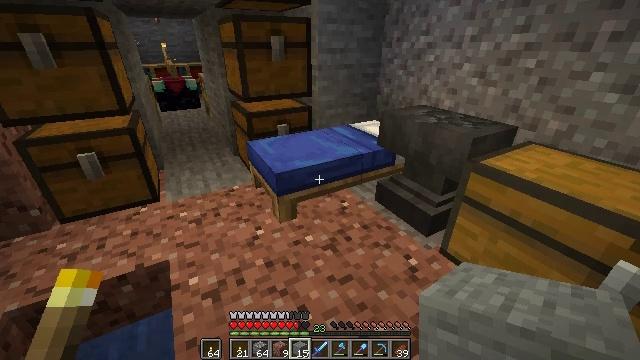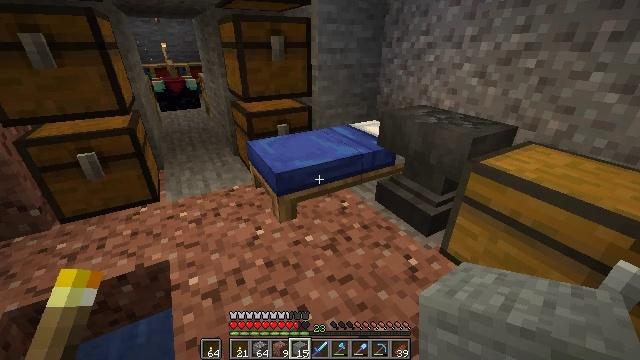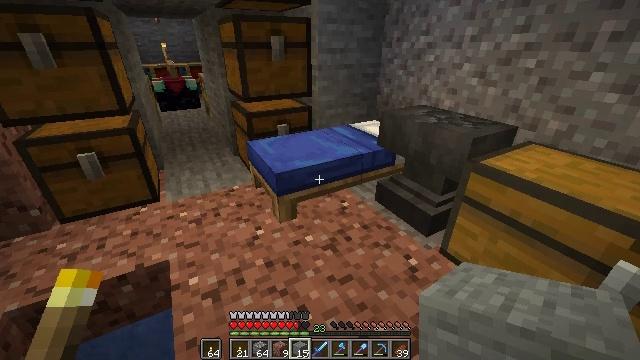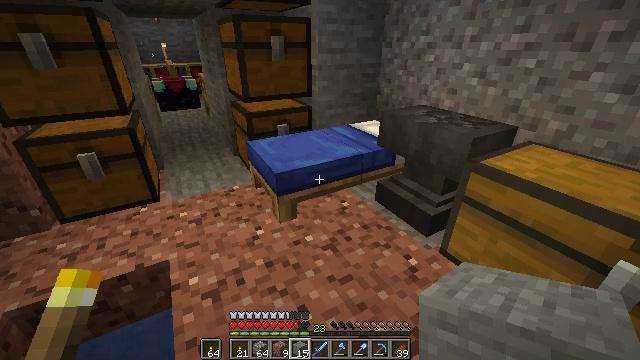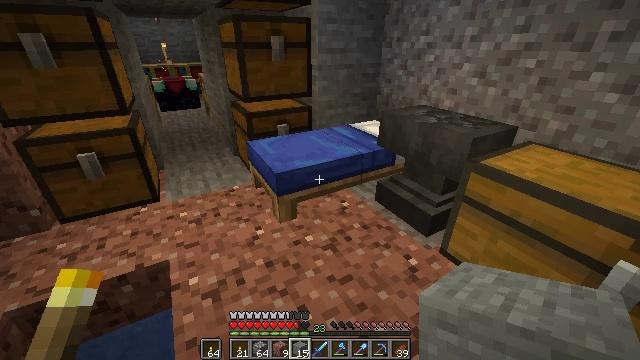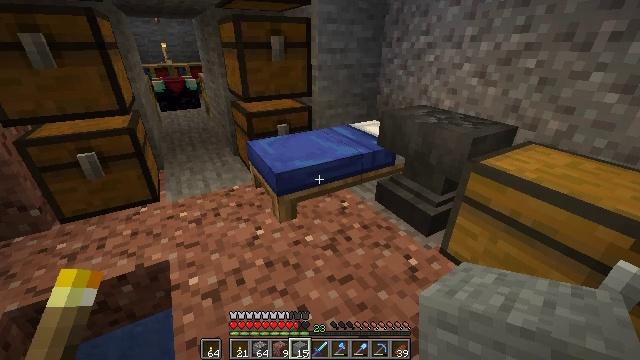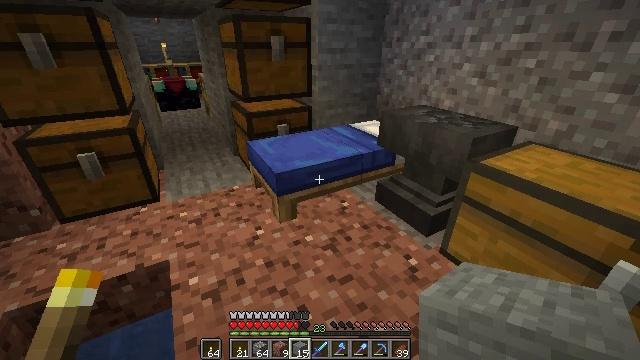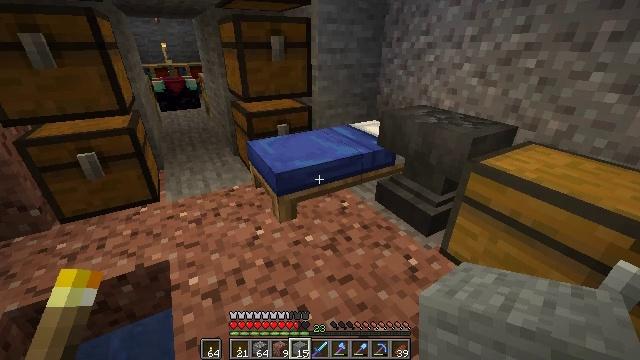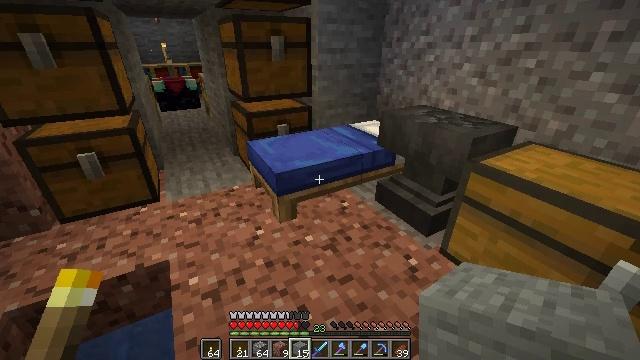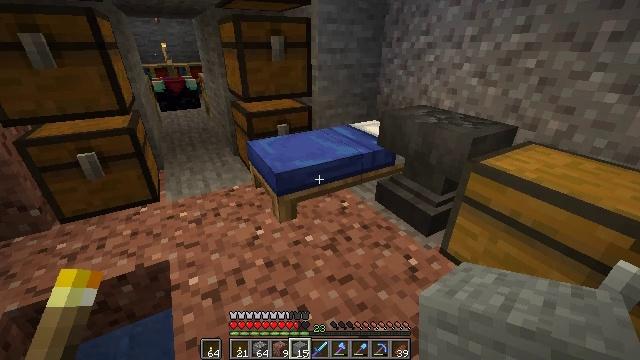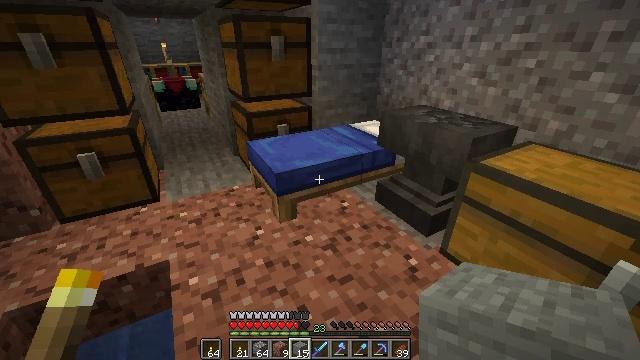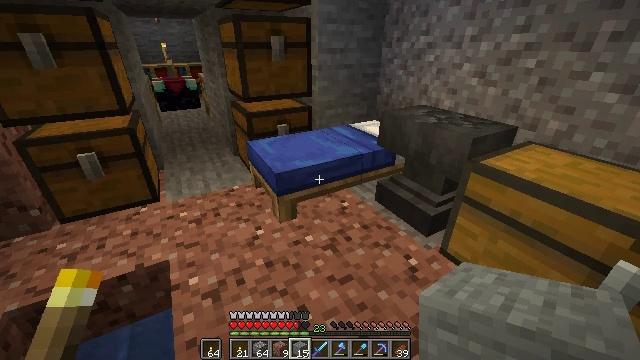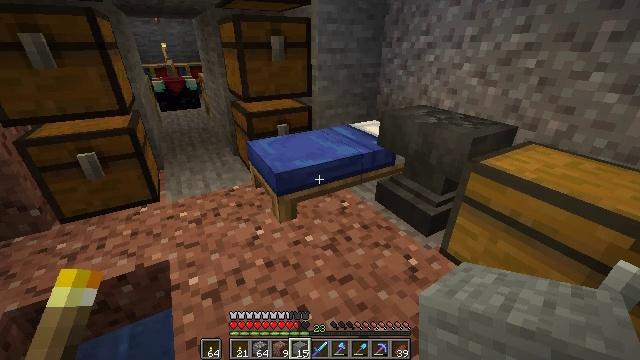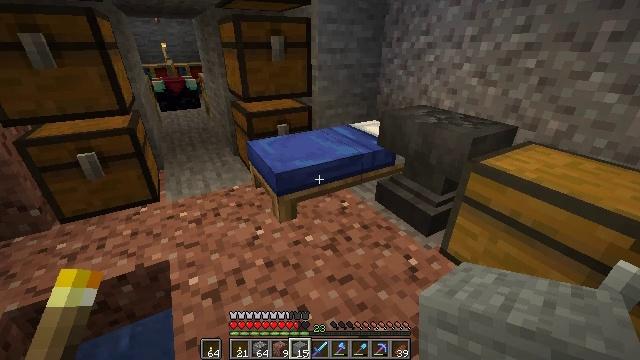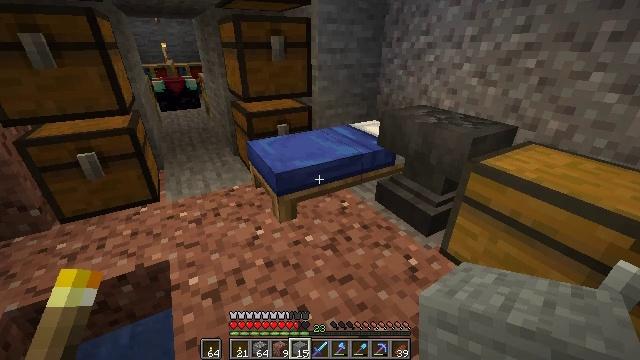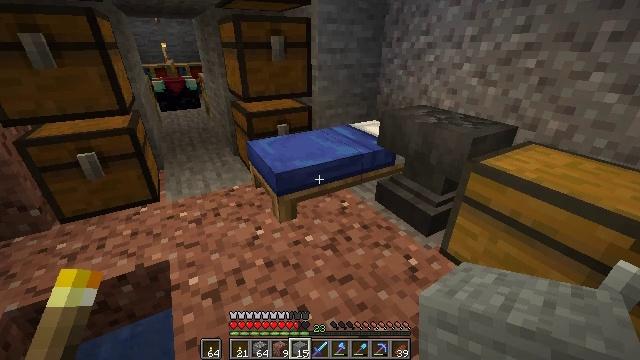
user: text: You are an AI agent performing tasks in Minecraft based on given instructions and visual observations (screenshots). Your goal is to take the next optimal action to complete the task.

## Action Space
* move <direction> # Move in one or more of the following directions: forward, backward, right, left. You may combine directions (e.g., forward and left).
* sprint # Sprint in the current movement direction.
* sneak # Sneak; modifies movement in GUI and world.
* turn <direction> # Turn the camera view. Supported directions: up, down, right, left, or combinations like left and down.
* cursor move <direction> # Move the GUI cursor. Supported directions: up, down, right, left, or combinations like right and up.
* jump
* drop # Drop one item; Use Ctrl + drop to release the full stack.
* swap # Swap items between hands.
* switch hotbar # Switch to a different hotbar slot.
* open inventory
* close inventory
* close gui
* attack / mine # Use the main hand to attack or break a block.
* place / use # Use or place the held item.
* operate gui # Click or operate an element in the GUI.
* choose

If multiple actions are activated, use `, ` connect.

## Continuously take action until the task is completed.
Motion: motion action
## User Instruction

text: Break the jungle slab to collect it.
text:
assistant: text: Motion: no_op
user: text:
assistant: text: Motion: no_op
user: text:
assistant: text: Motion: no_op
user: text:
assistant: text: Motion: no_op
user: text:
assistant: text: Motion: no_op
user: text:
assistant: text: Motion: no_op
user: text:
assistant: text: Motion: no_op
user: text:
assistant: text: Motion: no_op
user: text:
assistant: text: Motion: no_op
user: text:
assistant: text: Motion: no_op
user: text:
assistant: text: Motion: no_op
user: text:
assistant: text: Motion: no_op
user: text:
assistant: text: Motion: no_op
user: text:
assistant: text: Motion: no_op
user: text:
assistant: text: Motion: no_op
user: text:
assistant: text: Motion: no_op
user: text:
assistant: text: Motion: no_op
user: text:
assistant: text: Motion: no_op
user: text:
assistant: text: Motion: no_op
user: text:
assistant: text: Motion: no_op
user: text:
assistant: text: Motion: no_op
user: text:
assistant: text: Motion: no_op
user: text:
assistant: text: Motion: no_op
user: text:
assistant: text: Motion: no_op
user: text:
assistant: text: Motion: no_op
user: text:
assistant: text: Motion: no_op
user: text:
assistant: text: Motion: no_op
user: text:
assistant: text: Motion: no_op
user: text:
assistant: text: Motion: no_op
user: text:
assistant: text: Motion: no_op